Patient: sex F, age 47
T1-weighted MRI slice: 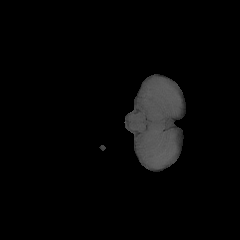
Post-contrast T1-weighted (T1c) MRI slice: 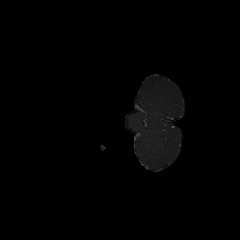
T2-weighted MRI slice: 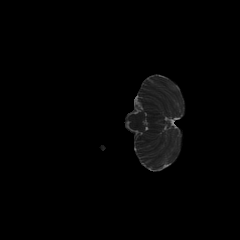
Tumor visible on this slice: no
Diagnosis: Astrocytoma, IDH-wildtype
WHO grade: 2